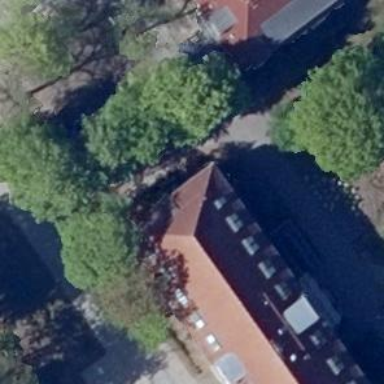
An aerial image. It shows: Alleyway designated as service road.